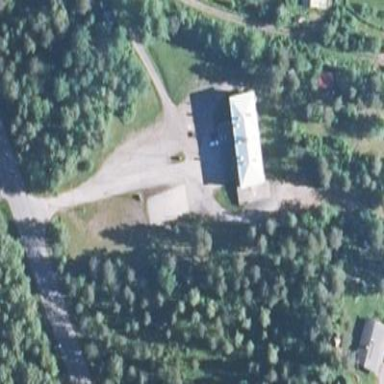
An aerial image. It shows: Events venue.